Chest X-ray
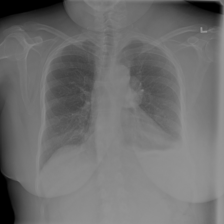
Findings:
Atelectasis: negative
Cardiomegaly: negative
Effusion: positive
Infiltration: negative
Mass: positive
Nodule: negative
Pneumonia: negative
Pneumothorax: negative
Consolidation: negative
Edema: negative
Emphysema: negative
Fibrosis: negative
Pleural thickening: negative
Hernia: negative